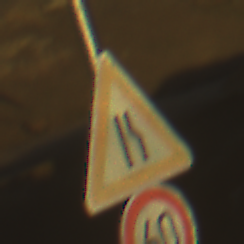
Verkehrszeichen: EinseitigVerengteFahrbahnRechts
Zusatzzeichen unten: Geschwindigkeit60
Umgebung: Outdoor, Nature
Tageszeit: SunriseSunset
Wetter: Clear
Licht: Natural
Jahreszeit: NotSpecified
Kontrast: HighContrast